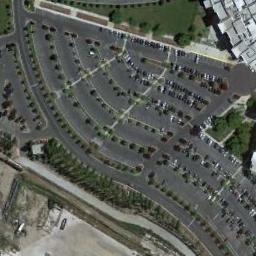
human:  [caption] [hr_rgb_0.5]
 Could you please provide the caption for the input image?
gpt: Many cars are in the parking lot .

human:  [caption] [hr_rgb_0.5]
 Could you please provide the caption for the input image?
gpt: The parking lot is full of cars between buildings and grass .

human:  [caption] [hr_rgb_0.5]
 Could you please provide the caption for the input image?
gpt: There are several trees beside the parking lot .

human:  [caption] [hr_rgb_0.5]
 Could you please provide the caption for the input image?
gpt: The parking lot has some cars arranged neatly in lines but lots of parking spaces are still empty .

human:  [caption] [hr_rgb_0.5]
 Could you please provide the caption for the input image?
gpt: There are many green bushes on the parking lot .